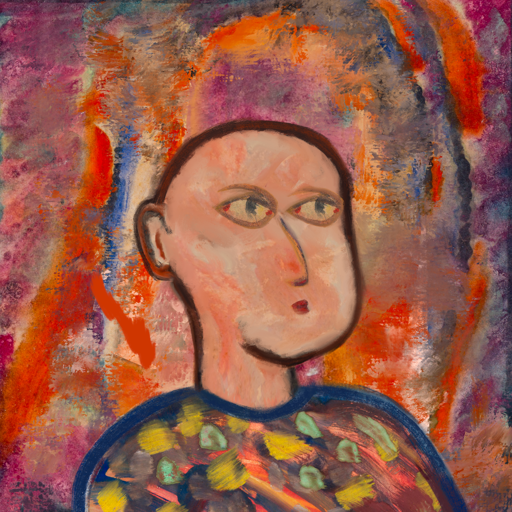
Background: Experience, Head And Neck Side: Roy_Bahadur, Face Side: GypsyMother, Bust: Mother_And_Son_Mother, Hair Side: Blank, Head Accessory: Blank, Second Necklace: Blank, Necklace: Blank, Baby: Blank